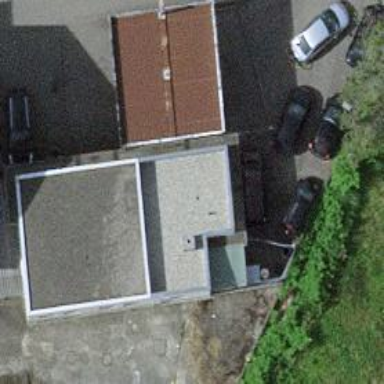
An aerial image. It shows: View of roof of building.